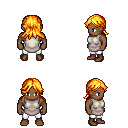
a pixel art fantasy rpg character, male body template, human, dark skin, white tunic, white pants, light blonde loose hair, brown shoes, four views (front, back, left, right), 2x2 character sprite sheet, small pixel art, hard edges, no anti-aliasing